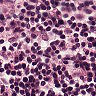
Metastatic tissue present: no